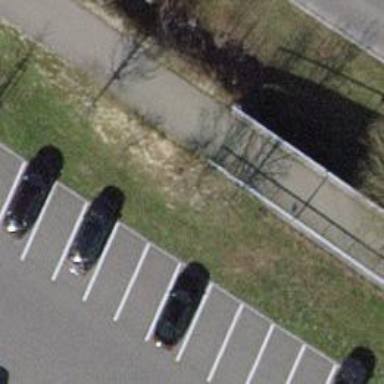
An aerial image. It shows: Bollard.